Interaction volume radius: 10 \u00c5
Interaction volume height: 15 \u00c5
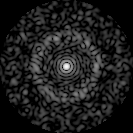
Disorder parameter: 0.8301